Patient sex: F
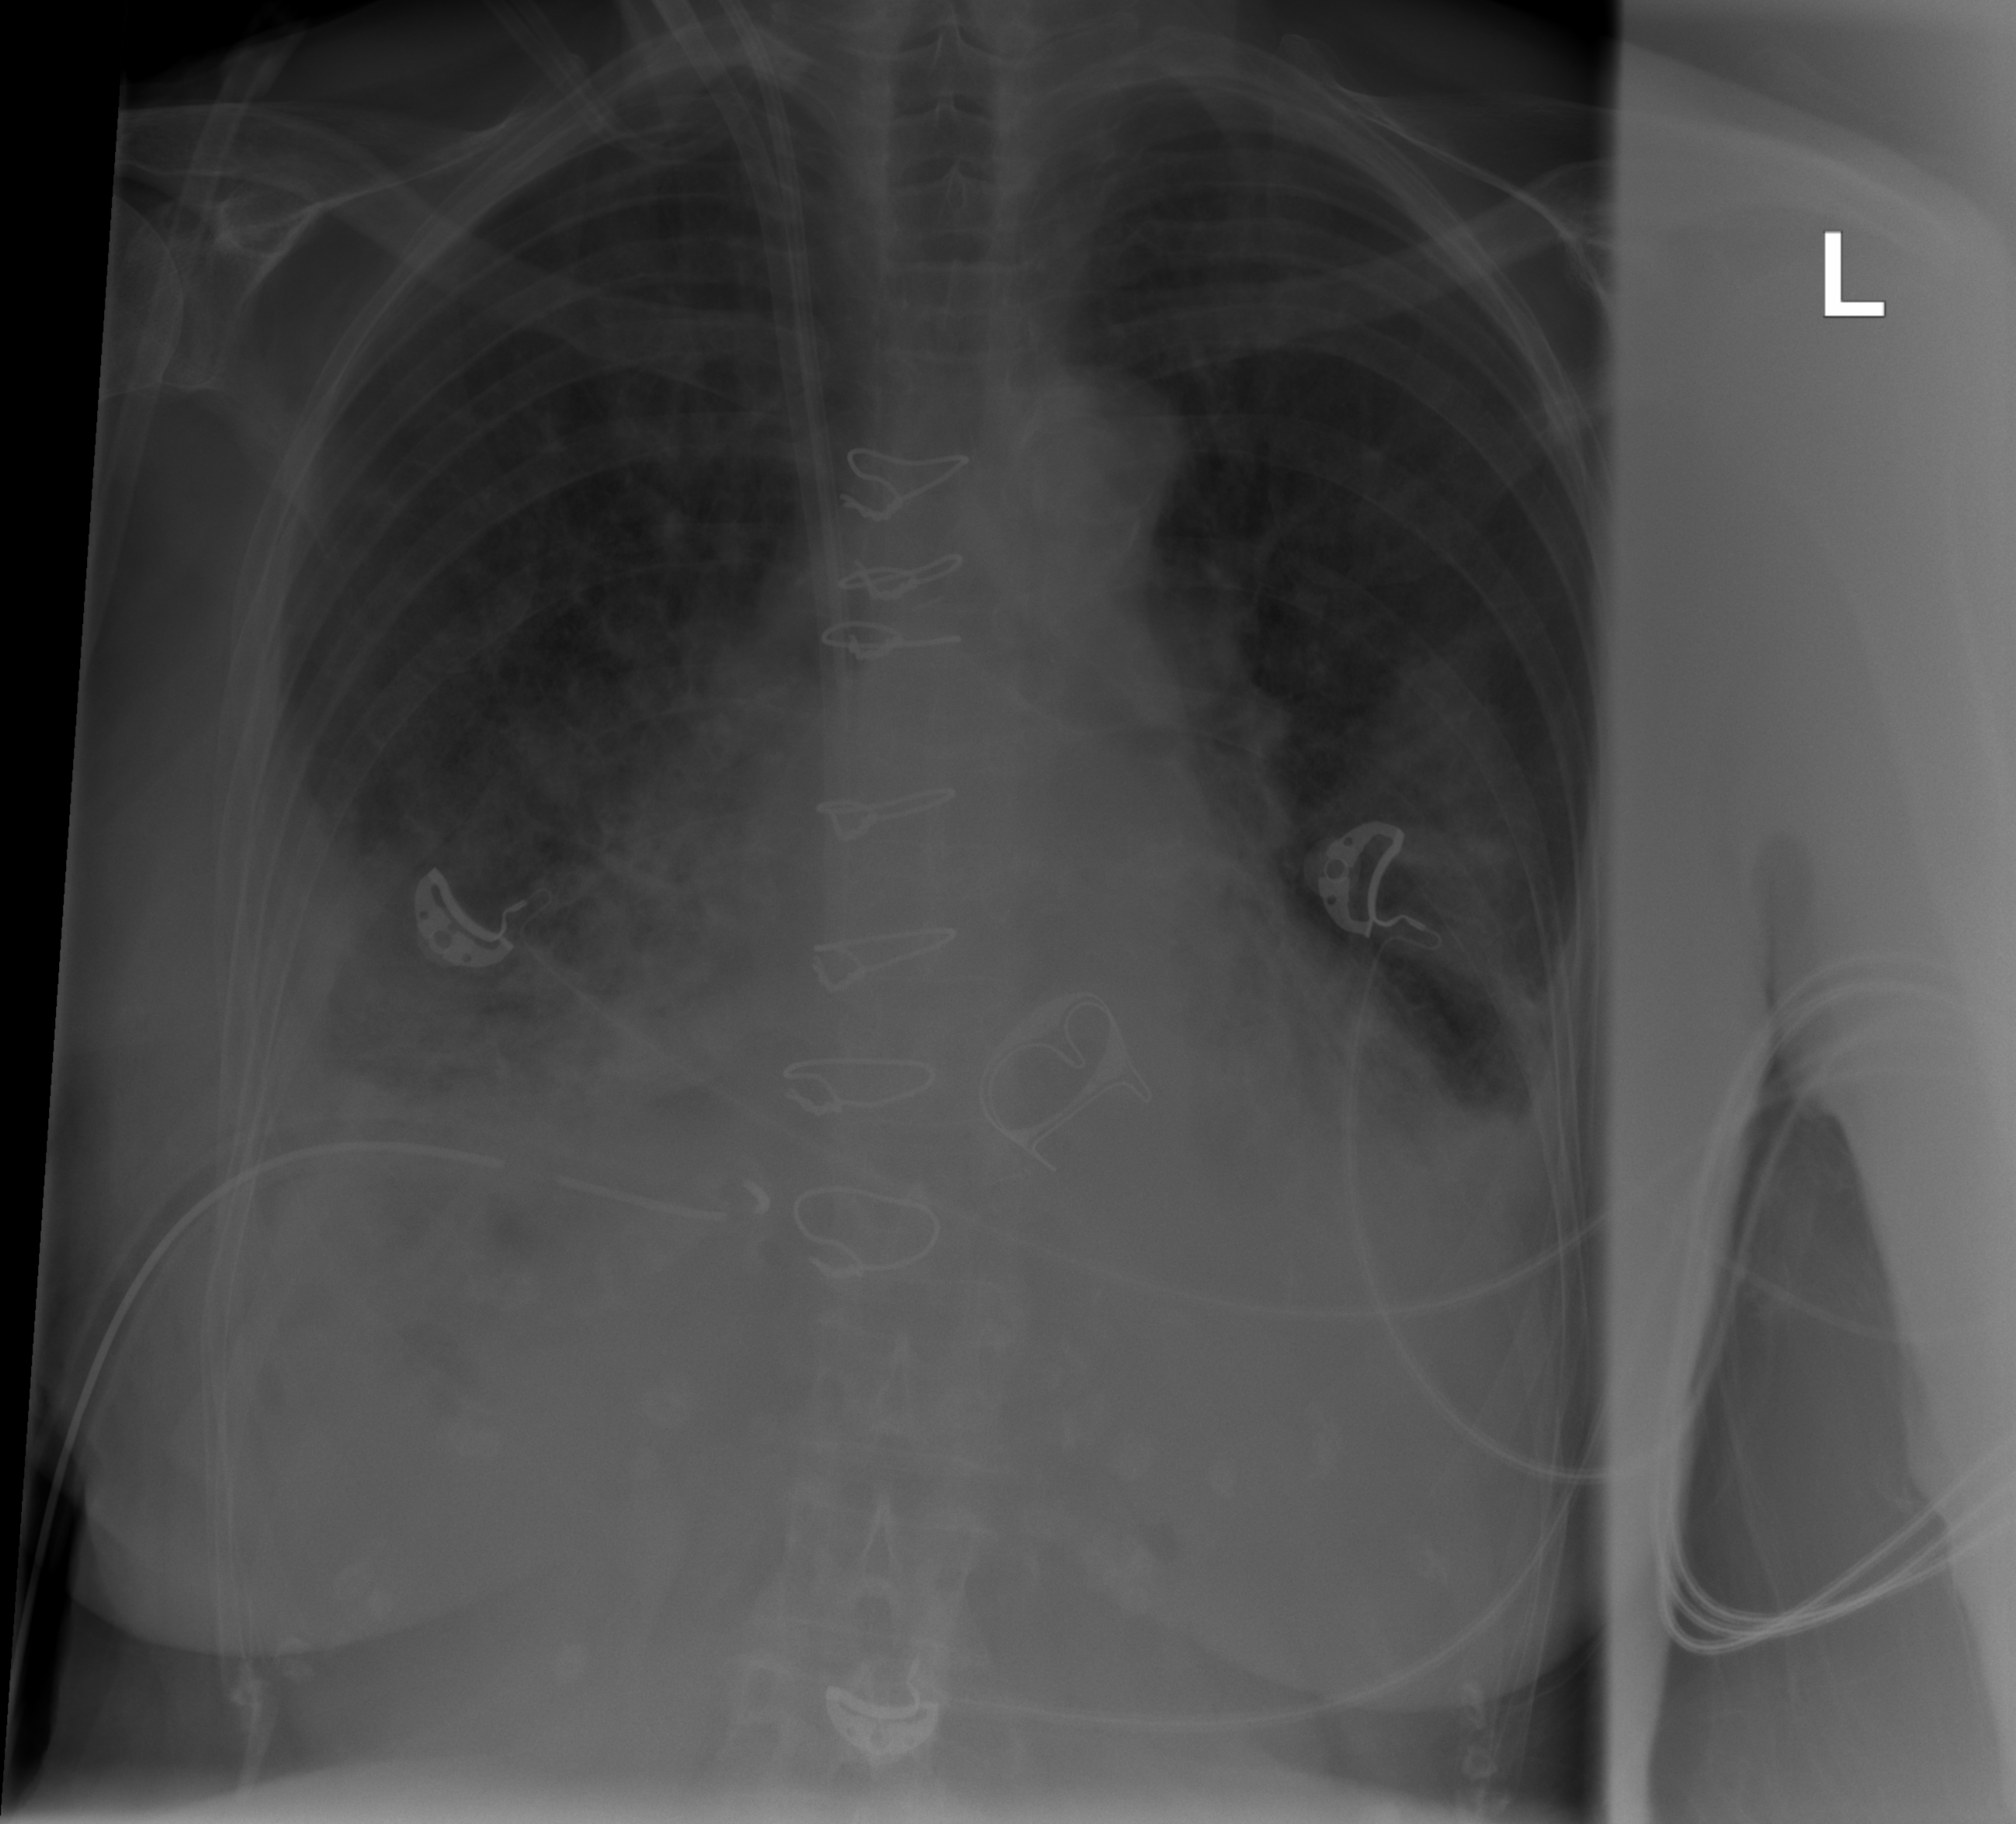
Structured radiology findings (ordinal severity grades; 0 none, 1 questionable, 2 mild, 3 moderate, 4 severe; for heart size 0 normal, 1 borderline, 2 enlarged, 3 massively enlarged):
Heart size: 2
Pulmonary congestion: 0
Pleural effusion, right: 2
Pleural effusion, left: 2
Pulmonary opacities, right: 3
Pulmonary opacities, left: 2
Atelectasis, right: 2
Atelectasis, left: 0